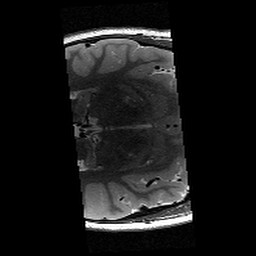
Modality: T2w
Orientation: axial
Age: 11
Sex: male
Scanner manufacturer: siemens
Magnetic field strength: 3 T
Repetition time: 9.23 s
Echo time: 0.067 s